Question: Ok, I am using GWTP on eclipse. When creating a Presenter using eclipse & when I enter a token name say "" then eclipse show an error that "". See the following picture.

However, in the NameTokens class, there is a line:
'''
public static final String manageorder = "!mnageorder";
'''
We can change to lowercase or upper the system is still ok.
So why does eClipse force us to use "only lower-case letters, numbers and !" for Token name?
if i use "!manageOrder" then it must easier for customer to figure out the what the page is right?
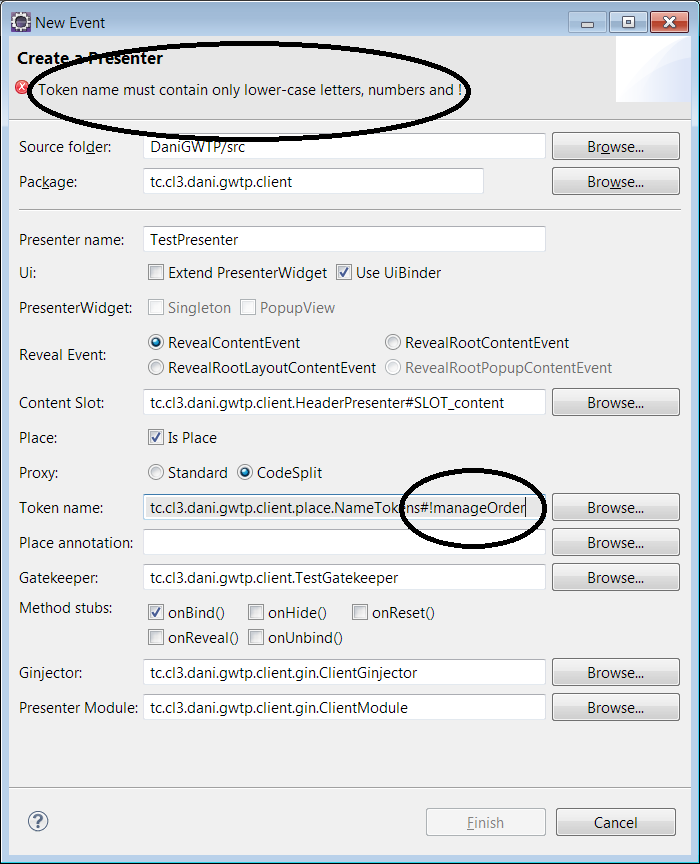
Answer: I believe this is just best practice being enforced by the version of the GWTP plugin you are using. It looks like you are using the old version of the plugin (for before GWTP 1.0)...

Anyhow I would say use capitals if you want to, as long as it works.
More importantly, get using the current versions of <URL>